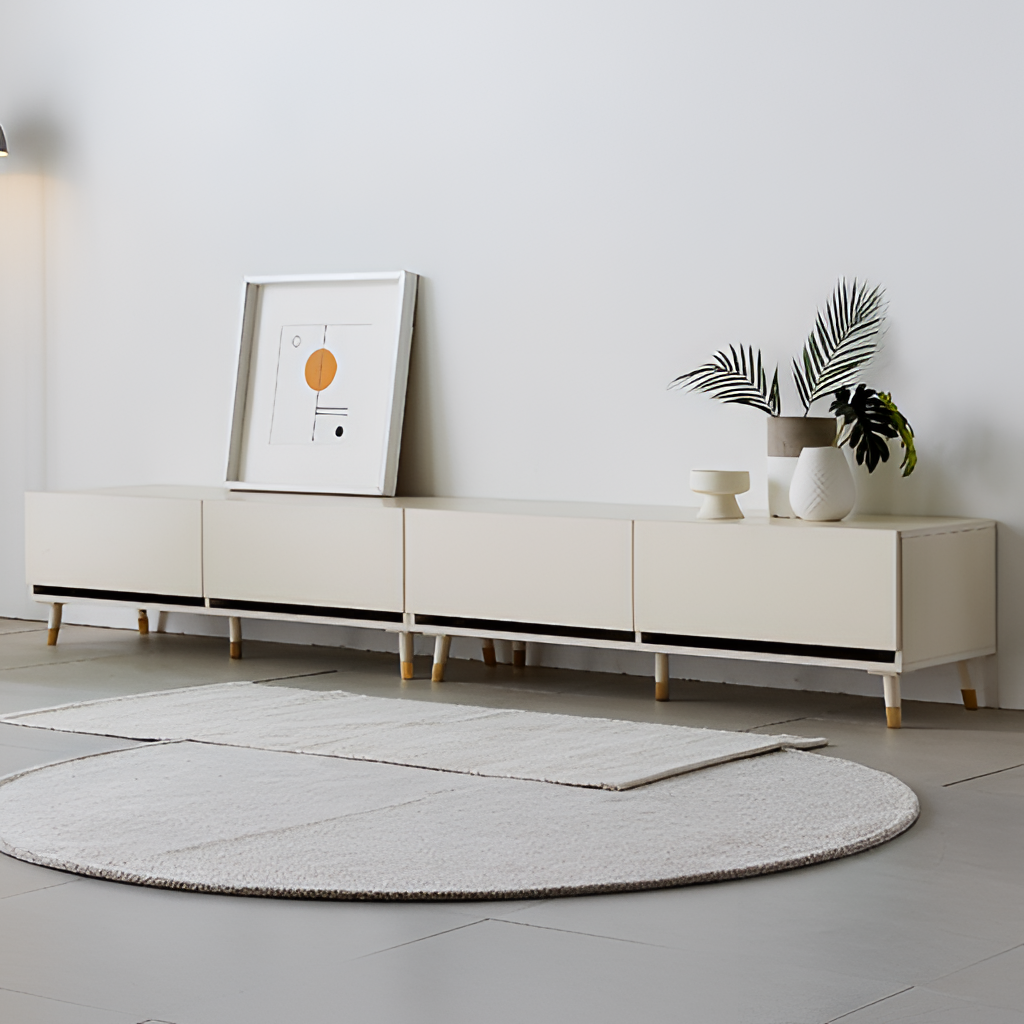
living room, wood console table, gray tile flooring, with large square pattern, paint wallpaper, with solid pattern, minimalist